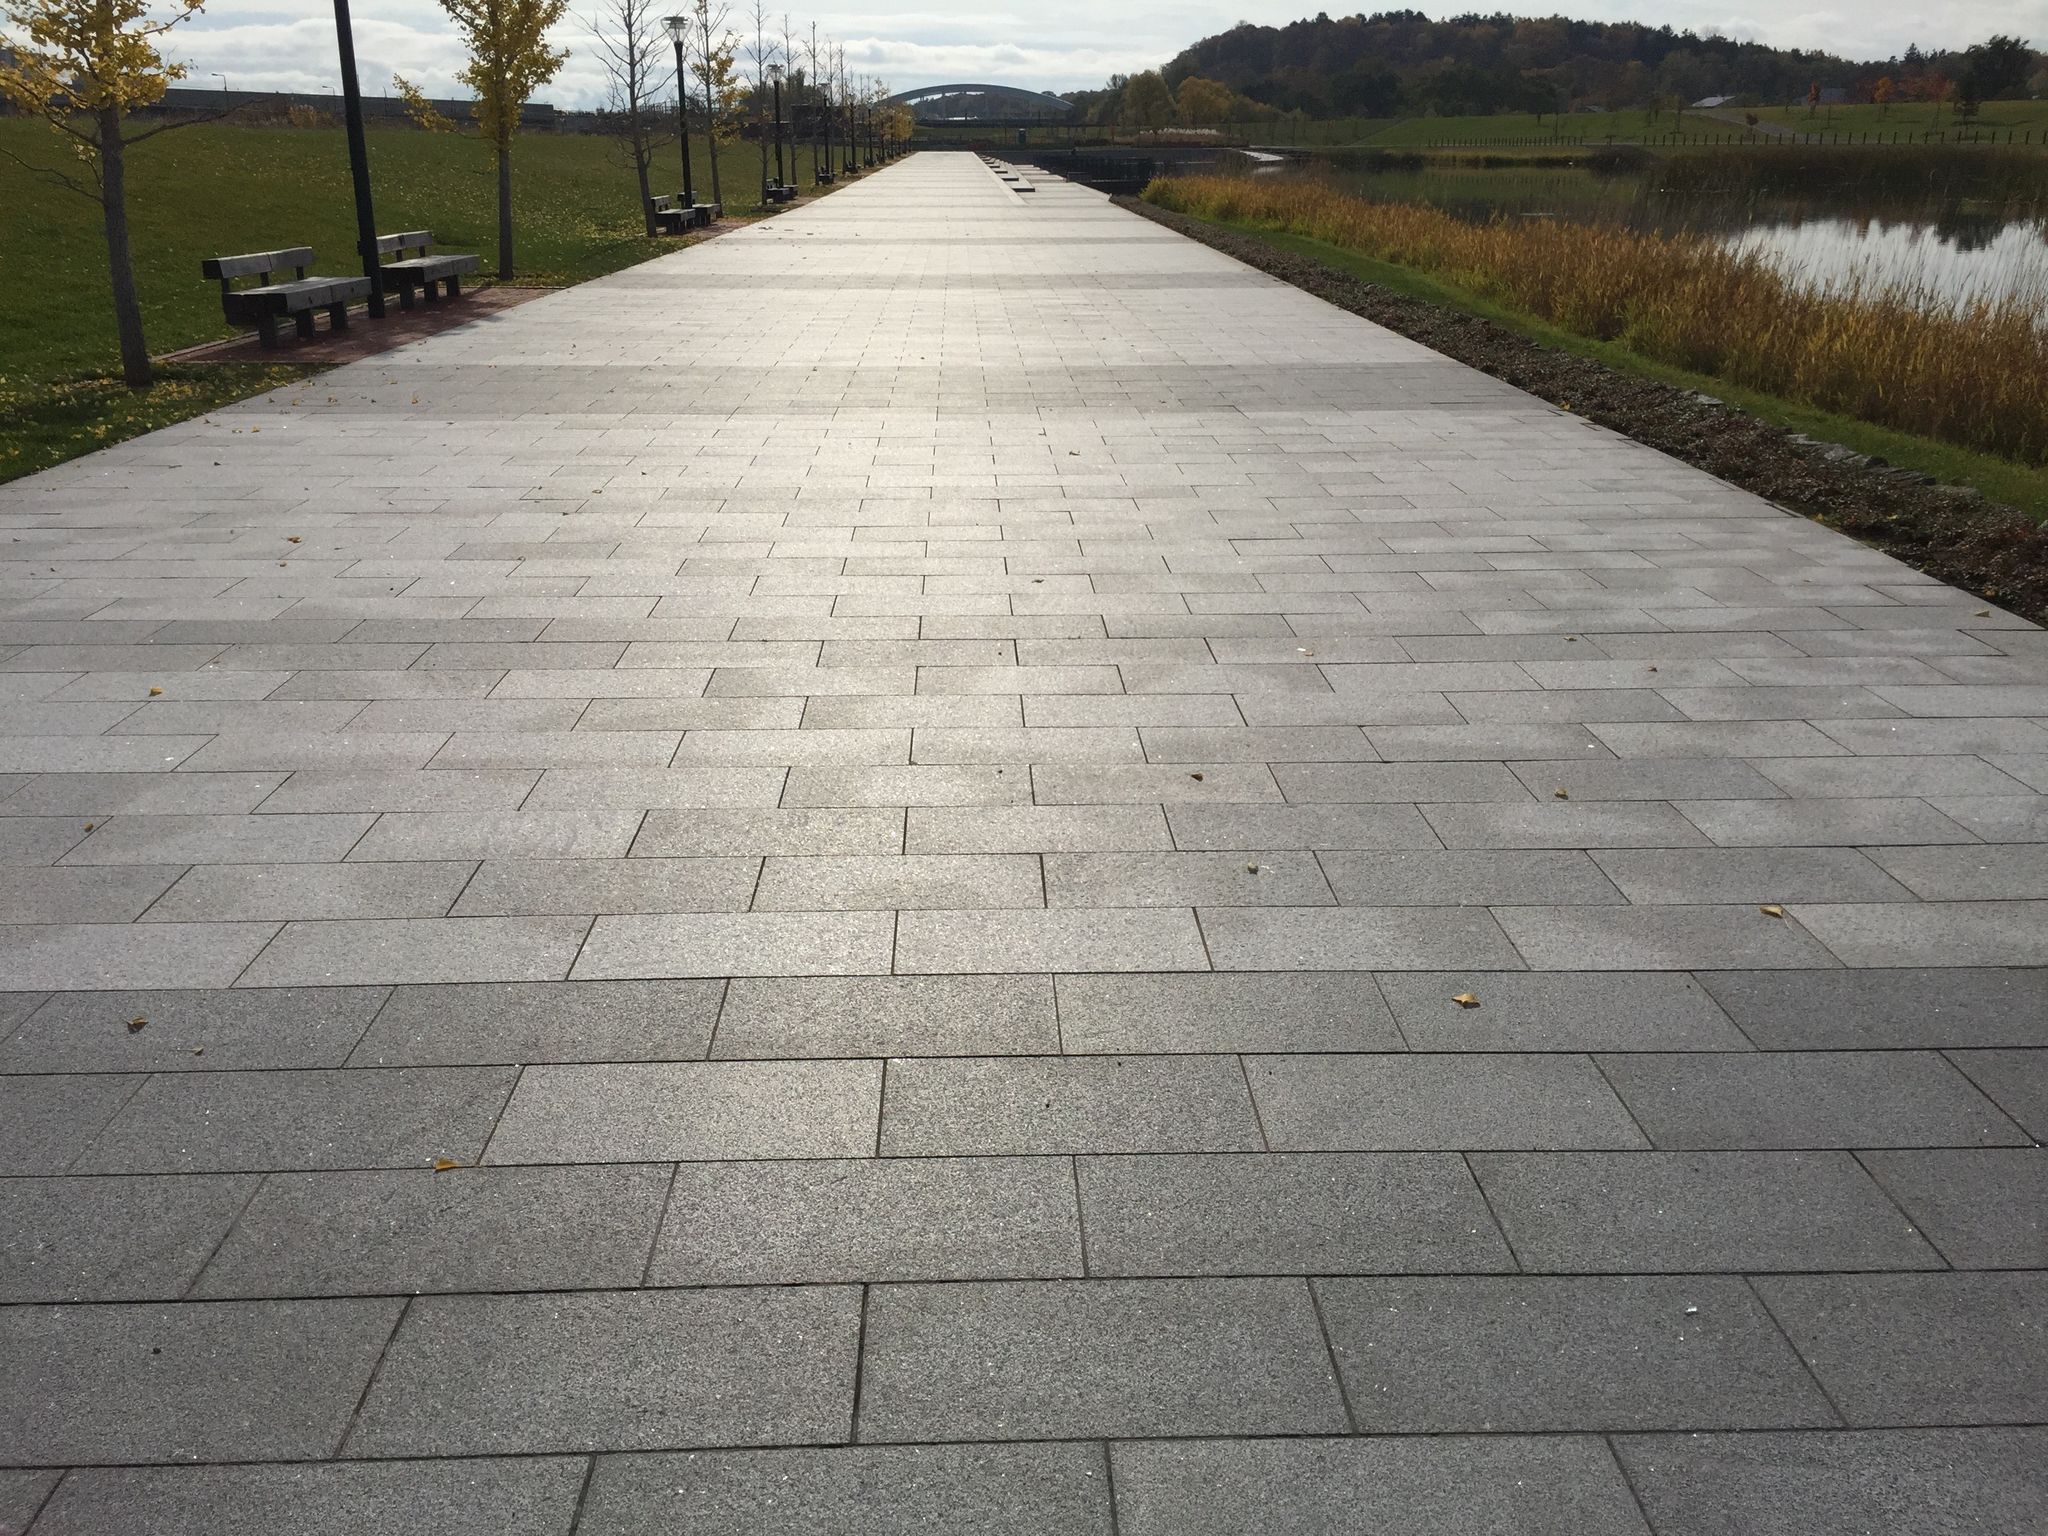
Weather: cloudy
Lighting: day
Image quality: good
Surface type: walking surface
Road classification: pedestrian, footway, path
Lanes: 1.0
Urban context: urban centre
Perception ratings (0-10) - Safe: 9.83, Lively: 4.78, Beautiful: 9.6, Boring: 1.84, Depressing: 2.54, Wealthy: 7.32